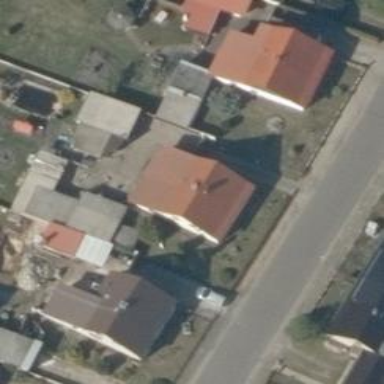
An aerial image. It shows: Detached building.